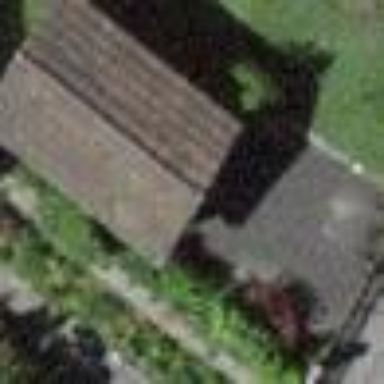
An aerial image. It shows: Garage.